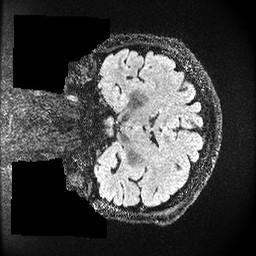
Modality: FLAIR
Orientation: coronal
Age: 44
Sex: male
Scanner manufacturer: ge
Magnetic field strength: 3 T
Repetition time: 4.802 s
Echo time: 0.1163 s